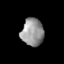
Tissue: lung
Cell type: T cells
Senescence score: 0.1942
Nuclear area (px): 604
Mean DAPI intensity: 149.417